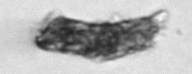
Label: fecal_pellet